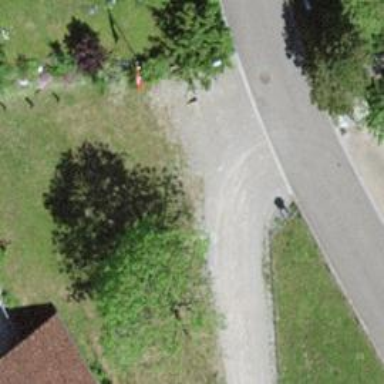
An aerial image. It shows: Service road with pebblestone surface.